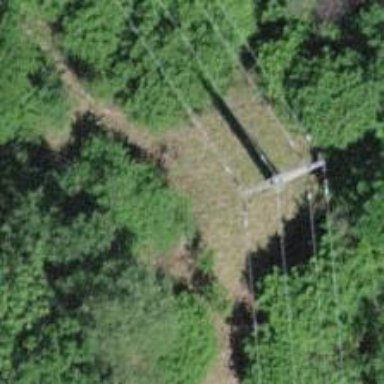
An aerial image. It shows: Power pole.